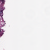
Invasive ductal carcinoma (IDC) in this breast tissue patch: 0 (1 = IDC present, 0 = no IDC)